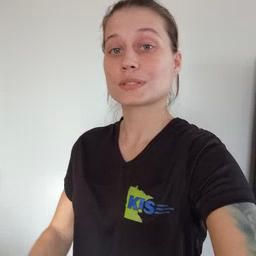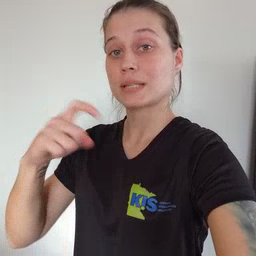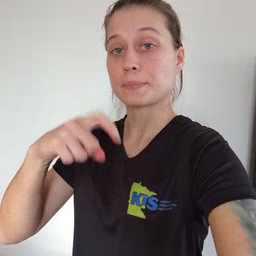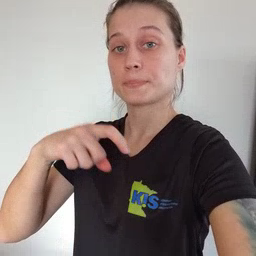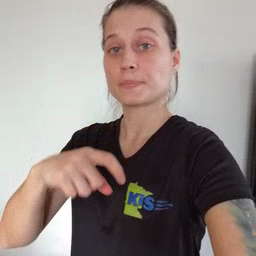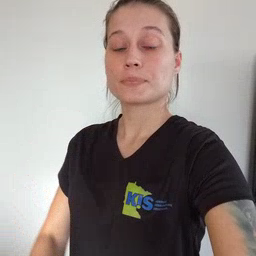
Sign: time